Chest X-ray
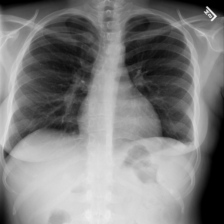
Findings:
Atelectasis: negative
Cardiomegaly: negative
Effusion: negative
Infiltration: negative
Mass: negative
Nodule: negative
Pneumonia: negative
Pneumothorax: negative
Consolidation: negative
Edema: negative
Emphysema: negative
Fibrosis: negative
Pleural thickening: negative
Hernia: negative